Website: bh-photo
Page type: payment
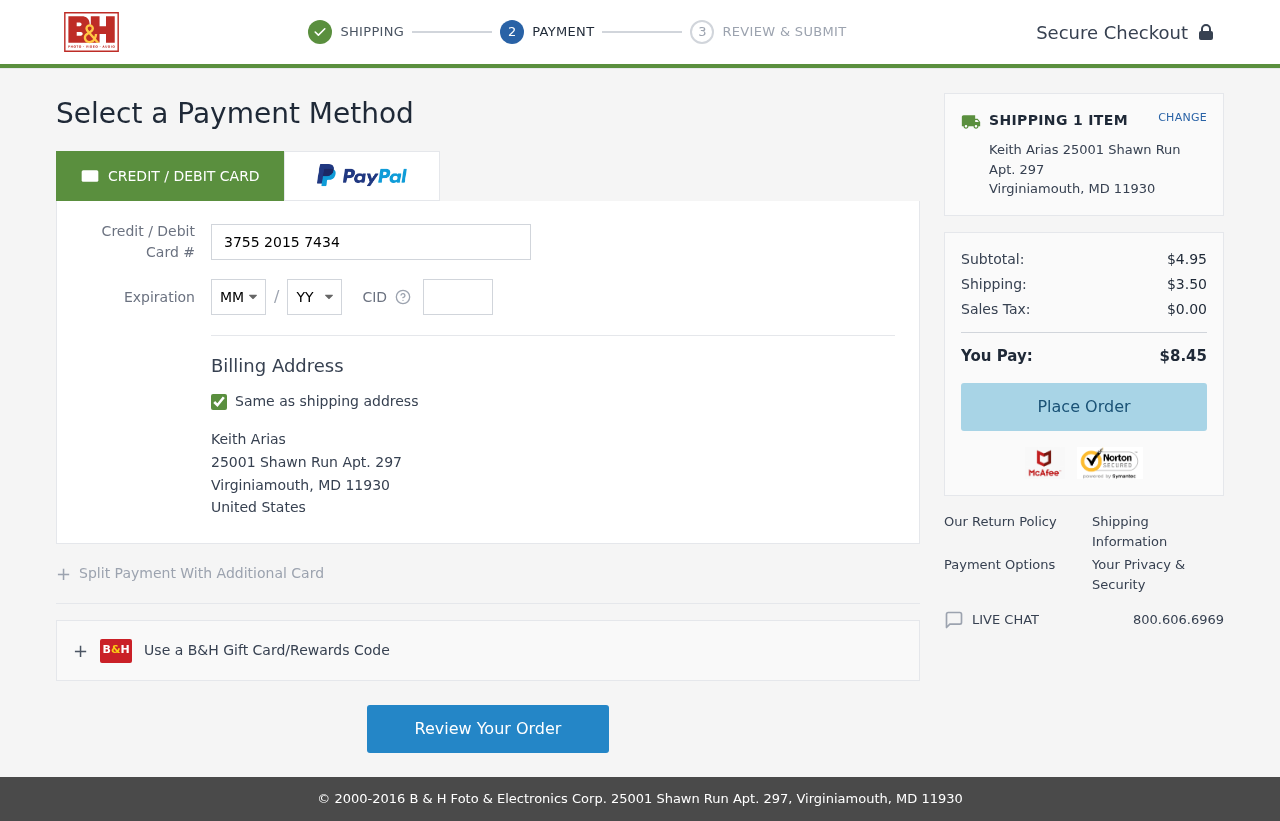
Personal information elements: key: PII_CARD_CVV
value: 1864
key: PII_CARD_EXPIRY_MONTH
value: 06
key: PII_CARD_EXPIRY_YEAR
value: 27
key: PII_CARD_NUMBER
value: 3755 2015 7434 345
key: PII_CITY
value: Virginiamouth
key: PII_COUNTRY
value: United States
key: PII_FULLNAME
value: Keith Arias
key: PII_POSTCODE
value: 11930
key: PII_STATE_ABBR
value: MD
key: PII_STREET
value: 25001 Shawn Run Apt. 297
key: PII_FULLNAME2
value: Keith Arias
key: PII_CITY2
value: Virginiamouth
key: PII_STATE_ABBR2
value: MD
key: PII_POSTCODE_FULL
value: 11930
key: PII_POSTCODE_NUMERIC
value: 11930
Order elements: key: ORDER_NUM_ITEMS
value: SHIPPING 1 ITEM
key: ORDER_SUBTOTAL
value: $4.95
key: ORDER_SHIPPING_COST
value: $3.50
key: ORDER_TAX
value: $0.00
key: ORDER_TOTAL
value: $8.45